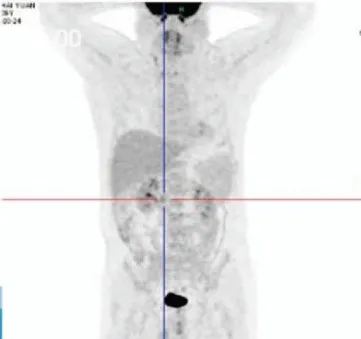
(C, D) PET-CT showed a mass with SUVmax 11.6 located in the pancreatic head and no distant organ metastasis. CT = computed tomography, MRI = magnetic imaging resonance, PET = positron emission tomography.
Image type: radiology (pet)